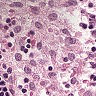
Metastatic tissue present: no